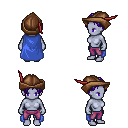
a pixel art fantasy rpg character, female body template, dark elf, purple skin, blue cape, magenta pants, blue parted hairstyle, leather cap, four views (front, back, left, right), 2x2 character sprite sheet, small pixel art, hard edges, no anti-aliasing